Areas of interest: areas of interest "Beijing Normal University Basketball Court"
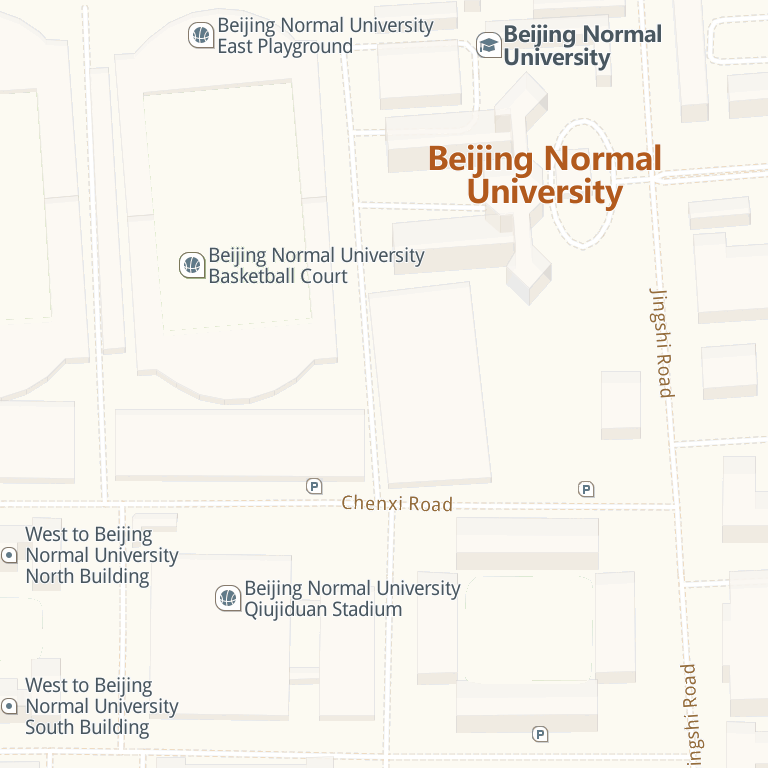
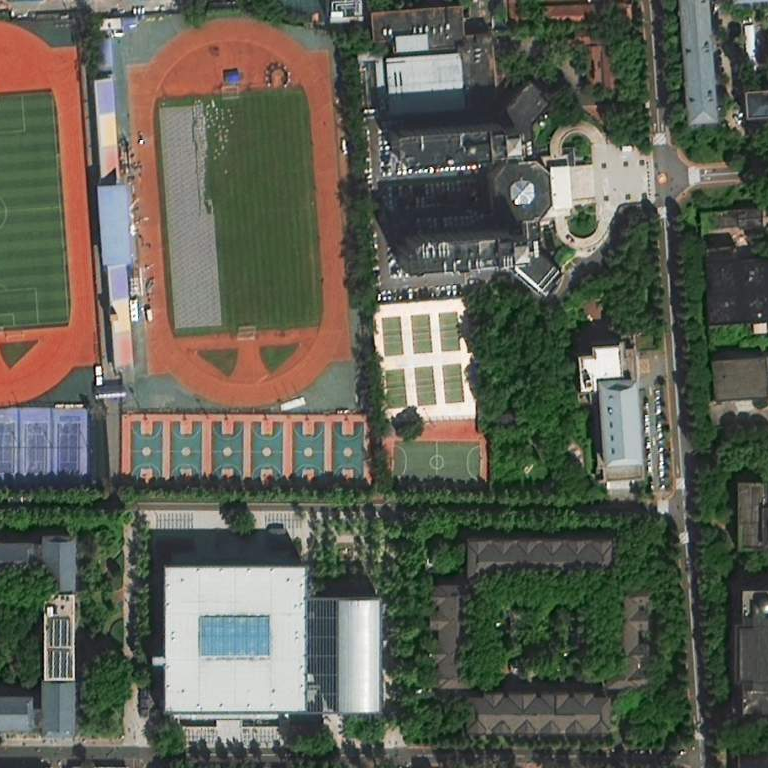